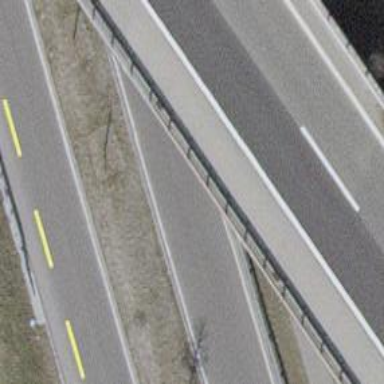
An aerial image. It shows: Secondary road with asphalt surface.